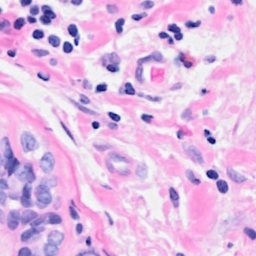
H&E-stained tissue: Breast